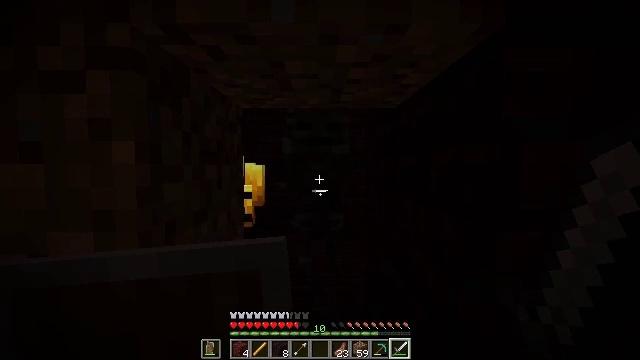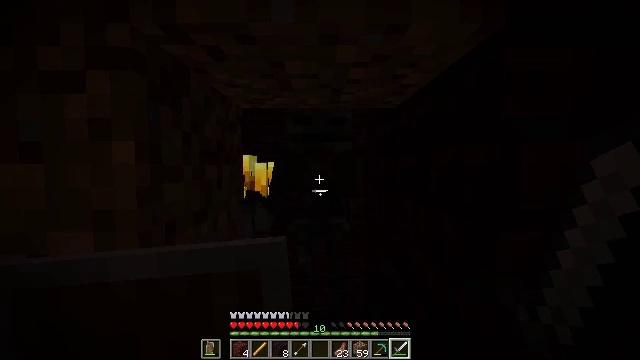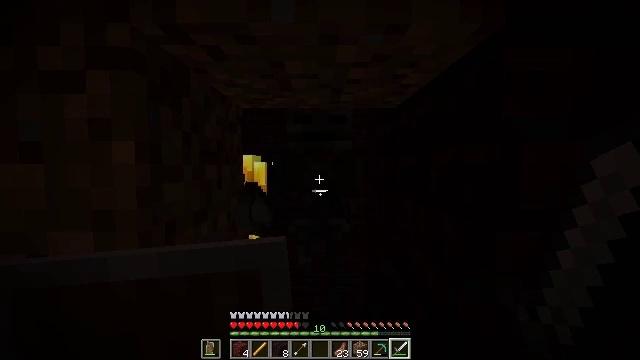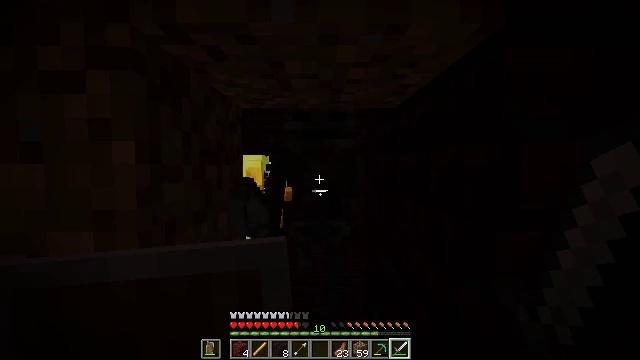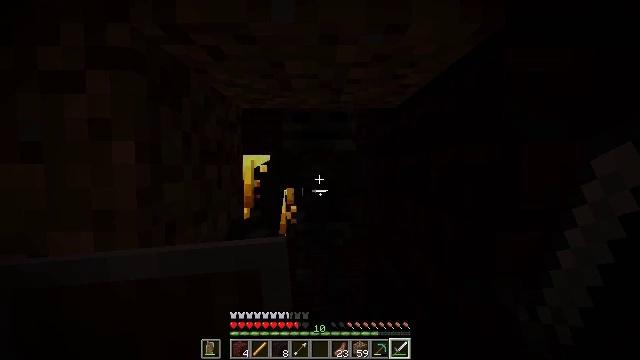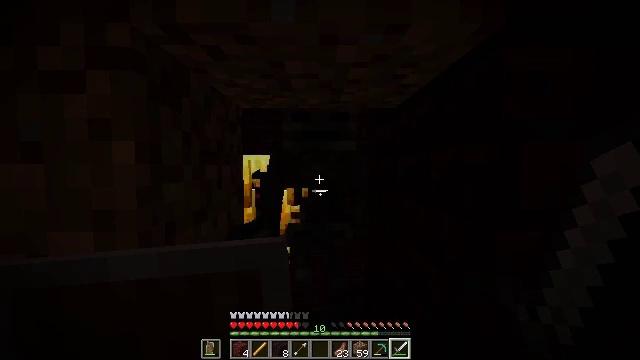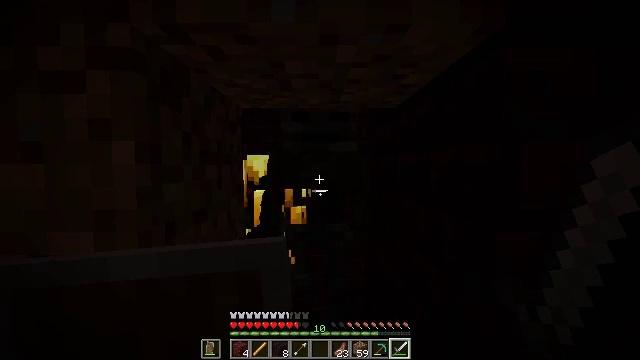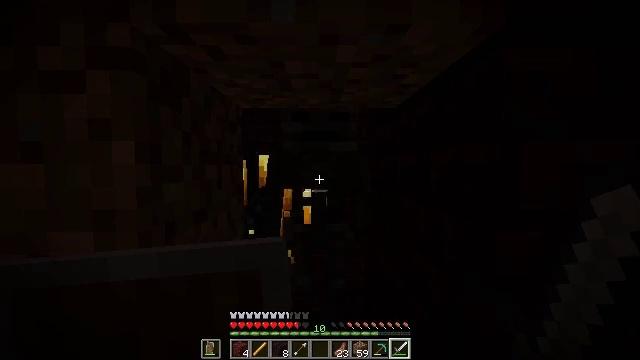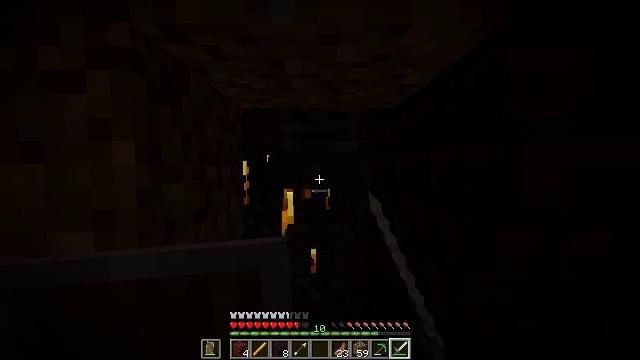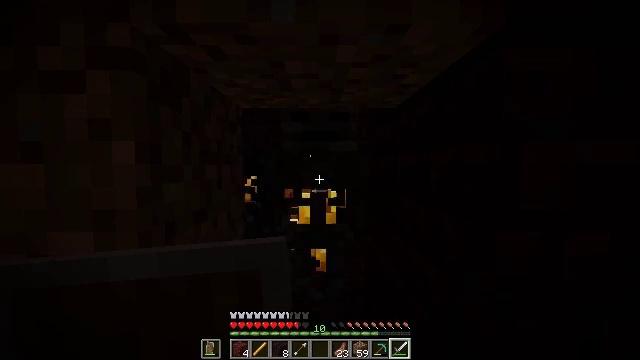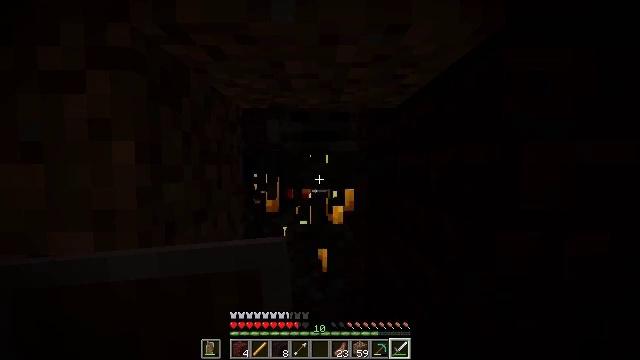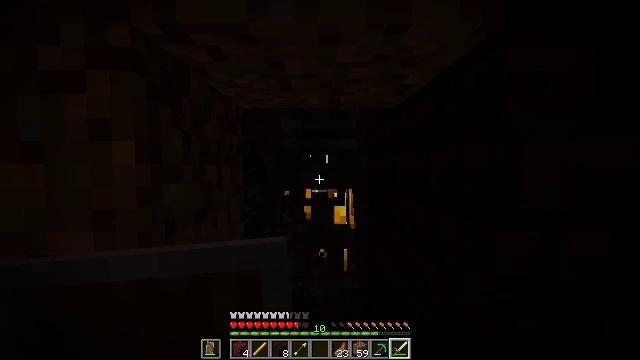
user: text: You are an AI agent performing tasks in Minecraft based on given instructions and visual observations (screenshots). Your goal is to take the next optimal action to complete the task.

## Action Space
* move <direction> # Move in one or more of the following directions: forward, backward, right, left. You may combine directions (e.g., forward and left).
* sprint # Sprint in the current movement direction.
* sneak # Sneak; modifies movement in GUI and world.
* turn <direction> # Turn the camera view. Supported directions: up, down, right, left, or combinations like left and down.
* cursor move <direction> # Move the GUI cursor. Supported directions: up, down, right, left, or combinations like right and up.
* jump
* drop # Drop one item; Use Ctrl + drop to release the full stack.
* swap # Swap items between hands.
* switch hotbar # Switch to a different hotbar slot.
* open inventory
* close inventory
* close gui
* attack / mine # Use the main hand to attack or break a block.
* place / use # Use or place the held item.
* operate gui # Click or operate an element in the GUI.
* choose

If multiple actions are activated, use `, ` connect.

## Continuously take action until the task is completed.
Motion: motion action
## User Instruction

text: Kill a wither skeleton.
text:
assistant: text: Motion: no_op
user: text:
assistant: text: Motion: no_op
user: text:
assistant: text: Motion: no_op
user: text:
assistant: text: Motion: no_op
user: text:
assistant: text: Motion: no_op
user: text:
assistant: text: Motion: no_op
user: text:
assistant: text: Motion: attack / mine
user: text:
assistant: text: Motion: attack / mine
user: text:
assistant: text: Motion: attack / mine
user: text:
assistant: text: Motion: attack / mine
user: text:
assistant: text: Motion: attack / mine
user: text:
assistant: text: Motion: attack / mine